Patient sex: M
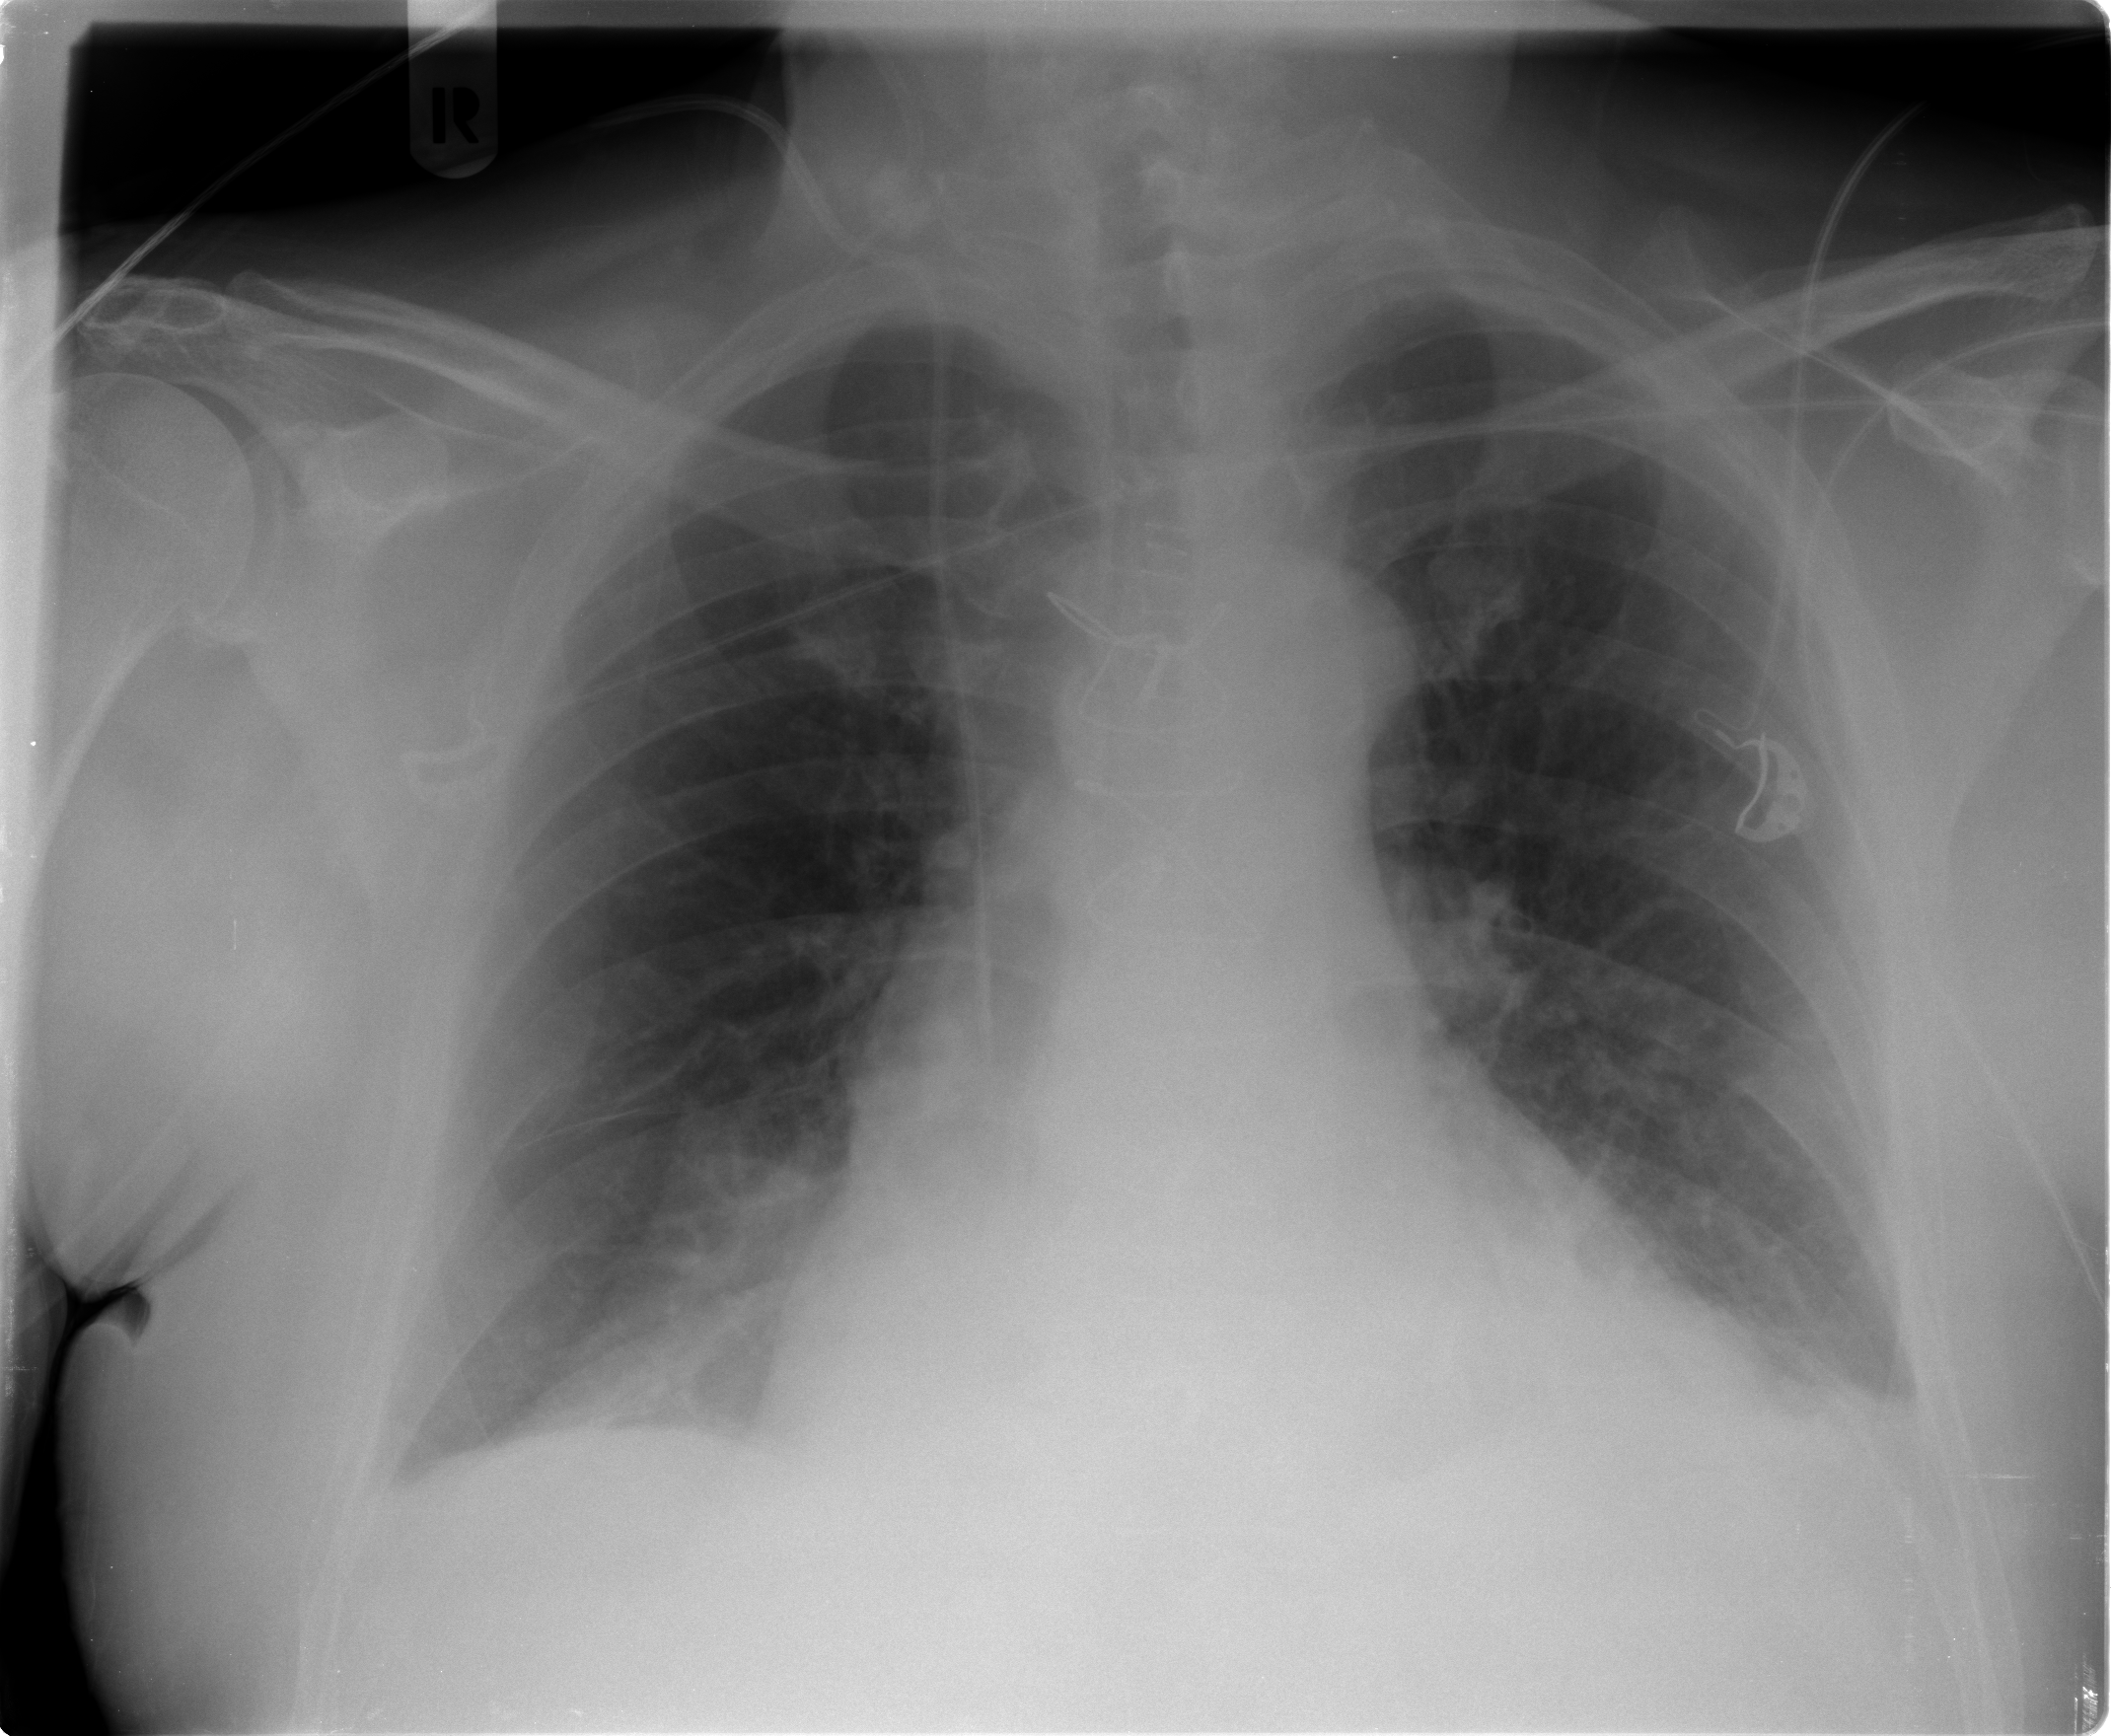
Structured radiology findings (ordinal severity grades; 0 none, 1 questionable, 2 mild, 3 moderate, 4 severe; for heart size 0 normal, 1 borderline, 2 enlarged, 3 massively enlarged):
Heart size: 2
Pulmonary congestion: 0
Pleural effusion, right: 1
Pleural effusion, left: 2
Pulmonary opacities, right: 0
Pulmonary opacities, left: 0
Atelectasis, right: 1
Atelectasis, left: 2